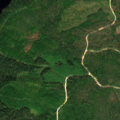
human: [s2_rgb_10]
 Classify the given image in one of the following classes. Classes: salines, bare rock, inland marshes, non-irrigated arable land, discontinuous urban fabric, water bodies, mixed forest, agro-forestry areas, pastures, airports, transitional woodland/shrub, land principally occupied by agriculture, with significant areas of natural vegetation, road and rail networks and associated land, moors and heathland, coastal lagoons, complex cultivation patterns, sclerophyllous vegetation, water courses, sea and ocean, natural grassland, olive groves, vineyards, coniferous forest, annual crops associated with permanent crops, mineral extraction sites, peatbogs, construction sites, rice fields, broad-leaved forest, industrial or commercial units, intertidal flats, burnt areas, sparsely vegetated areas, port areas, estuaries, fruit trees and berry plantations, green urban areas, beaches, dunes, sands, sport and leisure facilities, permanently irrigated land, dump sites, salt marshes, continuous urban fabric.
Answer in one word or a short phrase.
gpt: coniferous forest, mixed forest